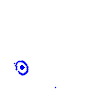
Particle: electron